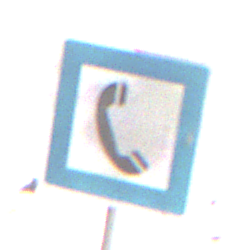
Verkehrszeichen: Fernsprecher
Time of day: Midday
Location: Outdoor (Nature)
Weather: PartlyCloudy
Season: NotSpecified
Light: Natural